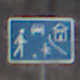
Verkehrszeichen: BeginnVerkehrsberuhigterBereich
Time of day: MorningAfternoon
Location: Outdoor (Nature)
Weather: PartlyCloudy
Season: Winter
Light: Natural